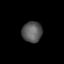
Tissue: prostate
Cell type: T cells
Senescence score: 0.2378
Nuclear area (px): 401
Mean DAPI intensity: 90.835